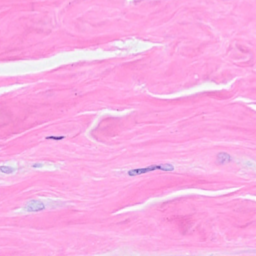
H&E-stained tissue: Breast